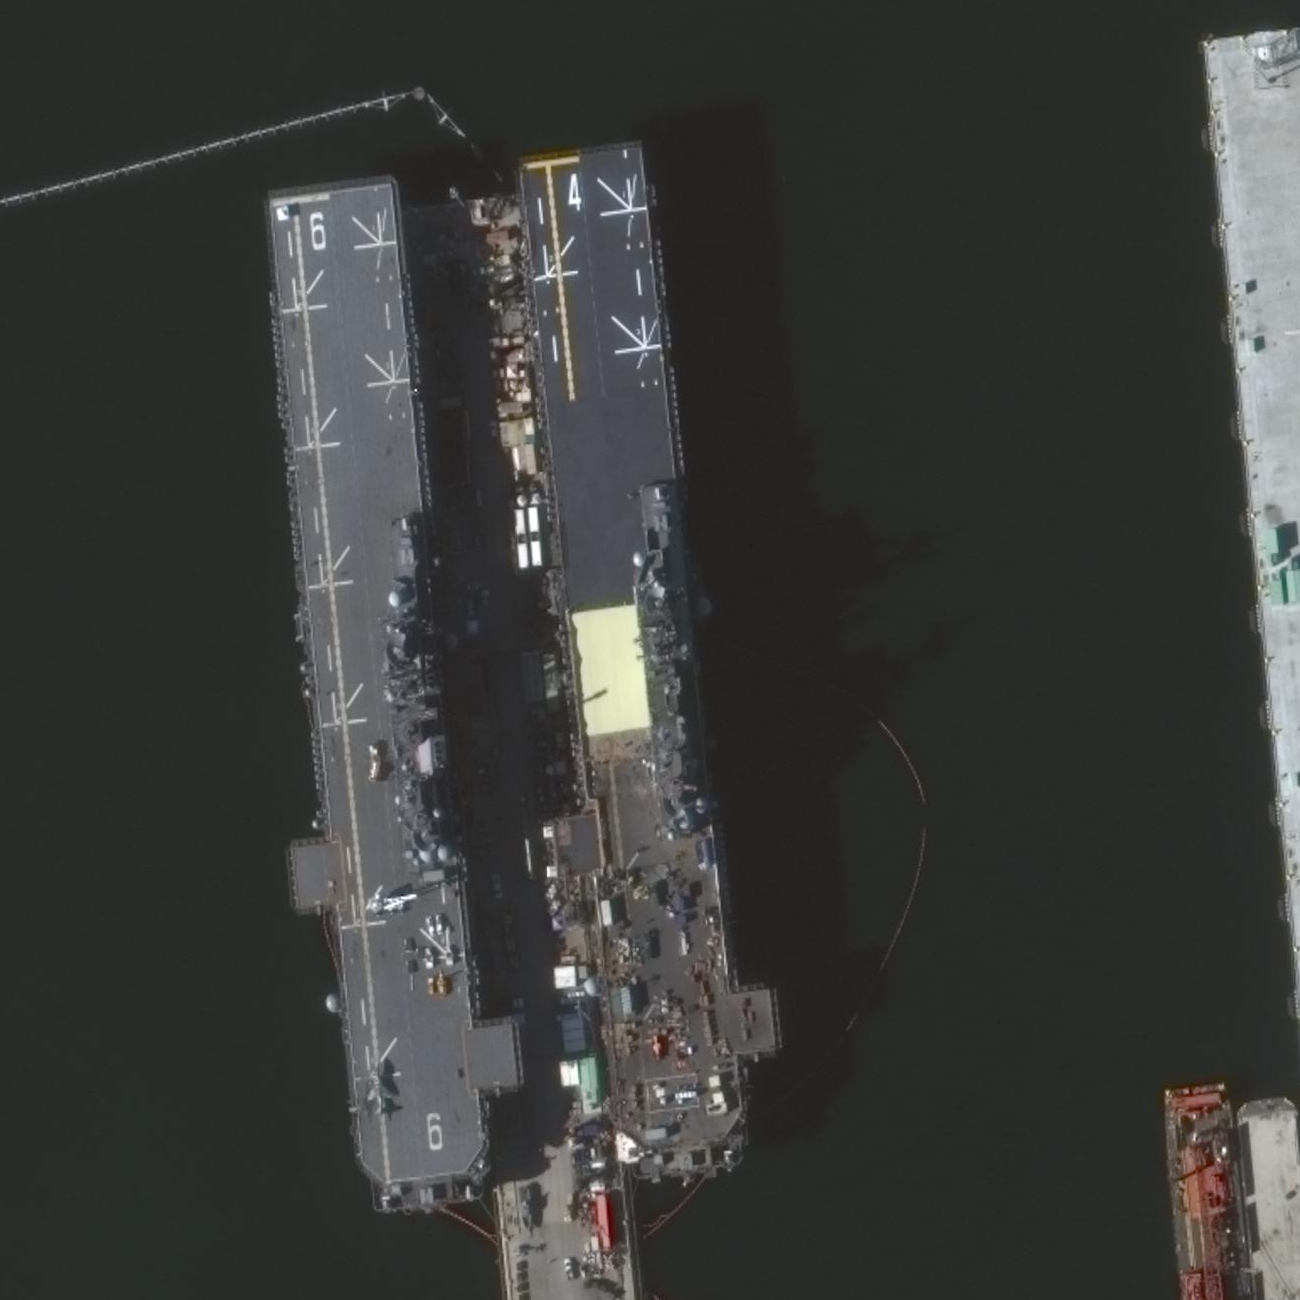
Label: assault